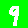
Digit: 9